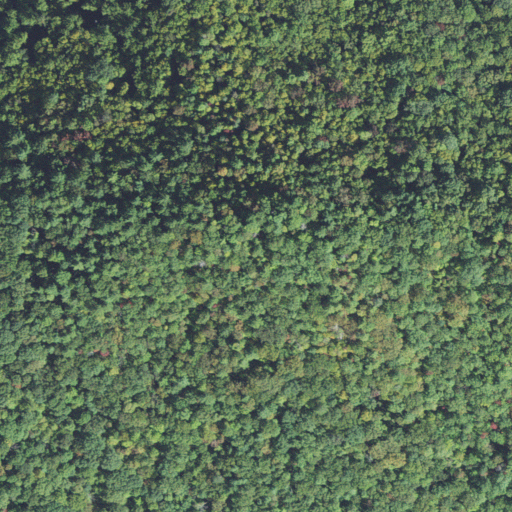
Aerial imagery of mountain in North Carolina named High Knob Ridge containing mixed forest and deciduous forest